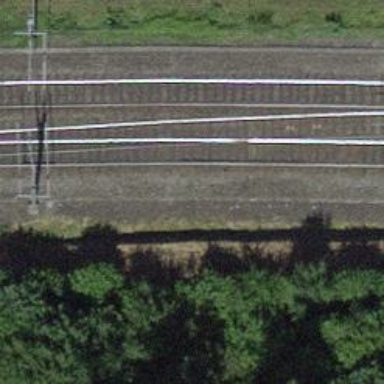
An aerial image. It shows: Single railway track with electrification through contact line.